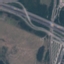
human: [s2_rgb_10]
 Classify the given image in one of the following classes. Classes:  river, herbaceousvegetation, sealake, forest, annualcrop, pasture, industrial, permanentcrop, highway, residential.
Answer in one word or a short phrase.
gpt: Highway